Question:
how I can find if person is customer or supplier or employee with id_pers.
I need query return name table or something relative .
I tried with this query :
'''
SELECT p.id_pers, p.name_pers
,c.id_customer as customer
,e.id_emp as employee
,s.id_supplier as supplier
from person p
left join employee e on p.id_pers=e.id_pers
left join customer c on p.id_pers=c.id_pers
left join supplier s on p.id_pers=s.id_pers
where id_pers='12'
'''
I don't' know how to get nature of person .
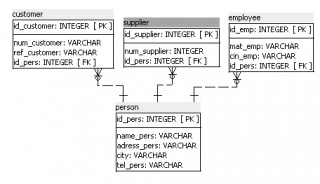
Answer: There may be a more elegant way to do it, but this should do it for you
'''
SELECT id_pers,
CASE WHEN id_pers IN (SELECT id_supplier FROM supplier) THEN 'supplier'
WHEN id_pers IN (SELECT id_customer FROM customer) THEN 'customer'
WHEN id_pers IN (SELECT id_emp FROM employee) THEN 'employee'
END
FROM person
WHERE id_pers=12;
id_pers | case
--------+----------
12 | supplier
(1 row)
'''